Question: How do I query the mySql DB? For some reason I am not getting the response I expect below.
I have a 'message' table with a 'messageBody' column that I would like to get.
I am also trying to return it as an array of JSON formatted objects.
'''
/**
* @Route("/api/messages")
* @Template()
*/
public function messagesGetAction()
{
$repository = $this->getDoctrine()->getRepository('AppBundle:Message');
$messagesArr = $repository->findBy(array('messageBody'=>'messageBody'));
$messages = json_encode($messagesArr);
return new Response($messages);
}
'''
This is what is returned
'''
[{},{},{}]
'''
My question is how do I build a proper get controller to return an api json response?
'''
<?php
namespace AppBundle\Entity;
use Doctrine\ORM\Mapping as ORM;
/**
* @ORM\Entity
* @ORM\Table(name="message")
*/
class Message
{
/**
* @var integer
*/
private $id;
/**
* @var string
*/
private $fromUser;
/**
* @var string
*/
private $toUser;
/**
* @var string
*/
private $messageTitle;
/**
* @var string
*/
private $messageBody;
/**
* Get id
*
* @return integer
*/
public function getId()
{
return $this->id;
}
/**
* Set fromUser
*
* @param string $fromUser
* @return Message
*/
public function setFromUser($fromUser)
{
$this->fromUser = $fromUser;
return $this;
}
/**
* Get fromUser
*
* @return string
*/
public function getFromUser()
{
return $this->fromUser;
}
/**
* Set toUser
*
* @param string $toUser
* @return Message
*/
public function setToUser($toUser)
{
$this->toUser = $toUser;
return $this;
}
/**
* Get toUser
*
* @return string
*/
public function getToUser()
{
return $this->toUser;
}
/**
* Set messageTitle
*
* @param string $messageTitle
* @return Message
*/
public function setMessageTitle($messageTitle)
{
$this->messageTitle = $messageTitle;
return $this;
}
/**
* Get messageTitle
*
* @return string
*/
public function getMessageTitle()
{
return $this->messageTitle;
}
/**
* Set messageBody
*
* @param string $messageBody
* @return Message
*/
public function setMessageBody($messageBody)
{
$this->messageBody = $messageBody;
return $this;
}
/**
* Get messageBody
*
* @return string
*/
public function getMessageBody()
{
return $this->messageBody;
}
}
'''
'''
## api routes
app_getmessages:
pattern: /api/messages
defaults: { _controller: AppBundle:Default:messages}
'''

'''
/**
* @Route("/api/messages")
* @Template()
*/
public function messagesGetAction()
{
$repository = $this->getDoctrine()->getRepository('XYGamingBundle:Message');
$messagesArr = $repository->findAll();
$json = new JsonResponse($messagesArr);
if (!$json) {
throw $this->createNotFoundException(
'No messages found'
);
}
return new Response($json);
}
'''
'''
// add to controller
use Symfony\Component\Serializer\Serializer;
use Symfony\Component\Serializer\Encoder\XmlEncoder;
use Symfony\Component\Serializer\Encoder\JsonEncoder;
use Symfony\Component\Serializer\Normalizer\GetSetMethodNormalizer;
/**
* @Route("/api/messages")
* @Template()
*/
public function messagesGetAction()
{
//$serializer = $container->get('jms_serializer');
// $serializer->serialize($data, $format);
// $data = $serializer->deserialize($inputStr, $typeName, $format);
$encoders = array(new XmlEncoder(), new JsonEncoder());
$normalizers = array(new GetSetMethodNormalizer());
$serializer = new Serializer($normalizers, $encoders);
$repository = $this->getDoctrine()->getRepository('XYGamingBundle:Message');
$data = $repository->findAll();
//$json = $serializer->serialize($data, 'json');
$json = $serializer->serialize($data, 'json');
//$json = new JsonResponse($messagesArr);
if (!$json) {
throw $this->createNotFoundException(
'No messages found'
);
}
return new Response($json);
}
'''
Thanks guys
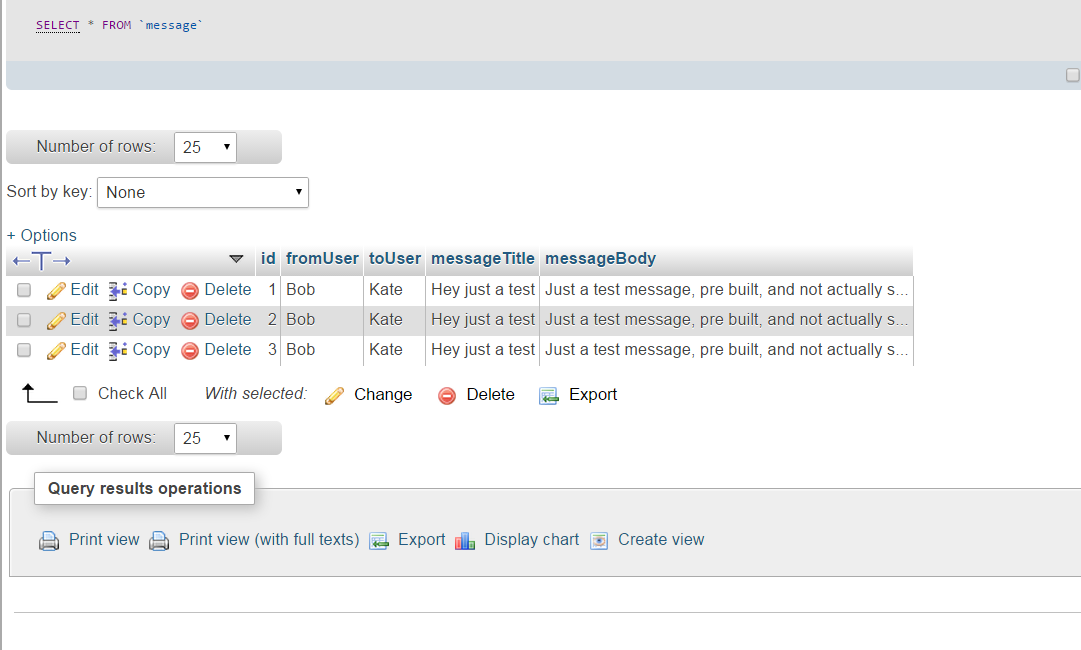
Answer: Here it seems the problem happens in the json_encode part, because json_encode does not know how to access your private property, nor it knows how to use the getter.
For this you can use the Symfony serializer <URL>
or the JMSSerializer Bundle (if you're building a complex API, you will sooner or later needs it)
Also you can use the 'new JsonResponse($yourObject)' that would do the json_encode for you , as well as setting properly the HTTP headers (otherwise if you use Response , your json will still be advertized by the browser as being 'text/html' )